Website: macys
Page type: billing-address
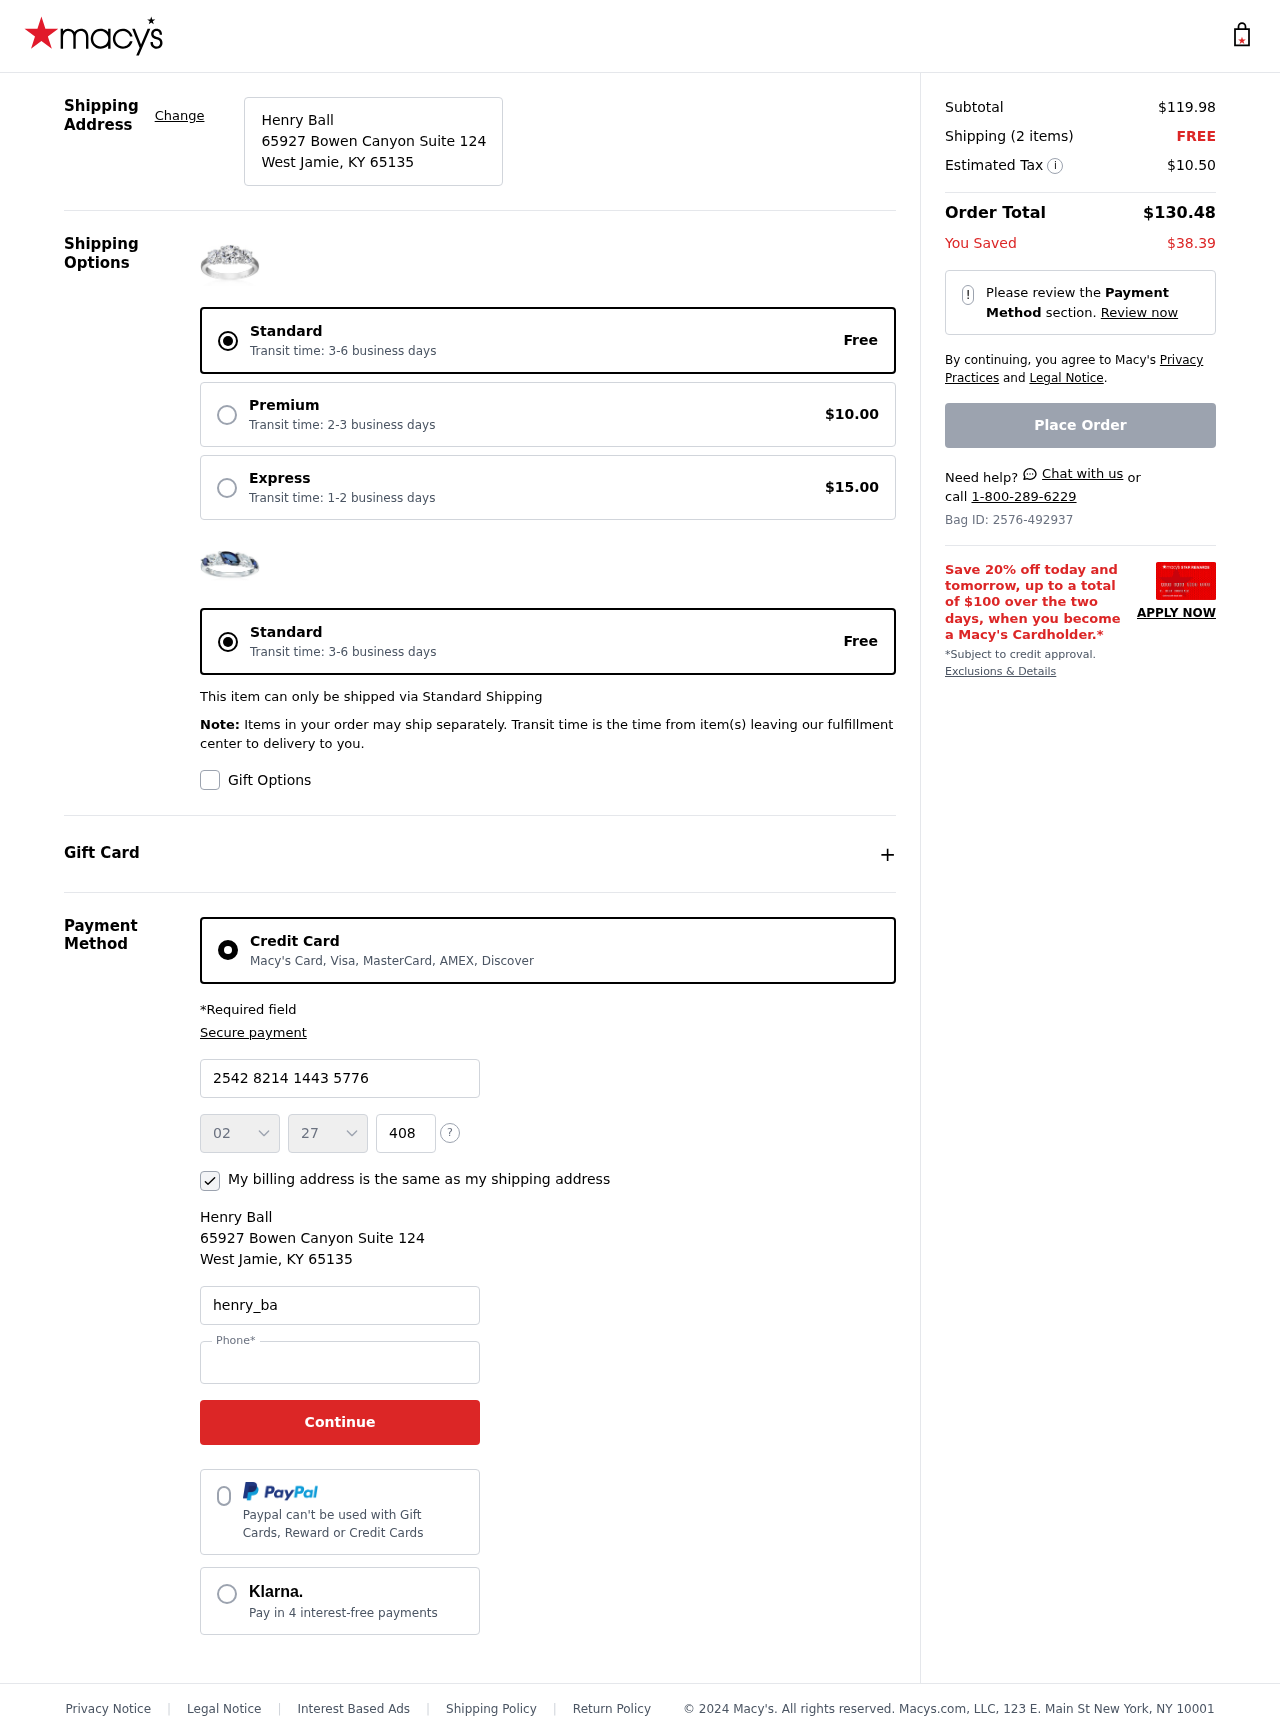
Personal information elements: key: PII_CARD_CVV
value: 408
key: PII_CARD_EXPIRY_MONTH
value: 02
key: PII_CARD_EXPIRY_YEAR
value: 27
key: PII_CARD_NUMBER
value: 2542 8214 1443 5776
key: PII_CITY_STATE_ZIP
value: West Jamie, KY 65135
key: PII_EMAIL
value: henry_ball@hotmail.com
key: PII_FULLNAME
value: Henry Ball
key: PII_PHONE
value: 3026926448
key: PII_STREET
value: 65927 Bowen Canyon Suite 124
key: PII_FULLNAME2
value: Henry Ball
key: PII_CITY
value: West Jamie
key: PII_STATE_ABBR
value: KY
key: PII_POSTCODE
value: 65135
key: PII_POSTCODE_FULL
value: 65135
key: PII_CITY_STATE
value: West Jamie, KY
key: PII_POSTCODE_NUMERIC
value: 65135
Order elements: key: ORDER_SUBTOTAL
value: $119.98
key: ORDER_NUM_ITEMS
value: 2
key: ORDER_SHIPPING_COST
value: FREE
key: ORDER_TAX
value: $10.50
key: ORDER_TOTAL
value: $130.48
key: ORDER_SAVINGS
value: $38.39
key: ORDER_ID
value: Bag ID: 2576-492937